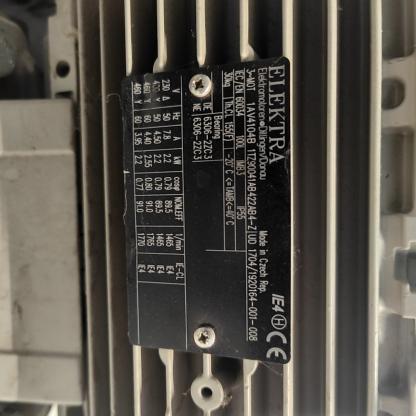
Klasa: tabliczka-znamionowa